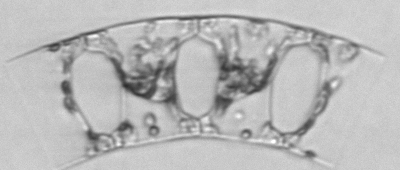
Label: Eucampia